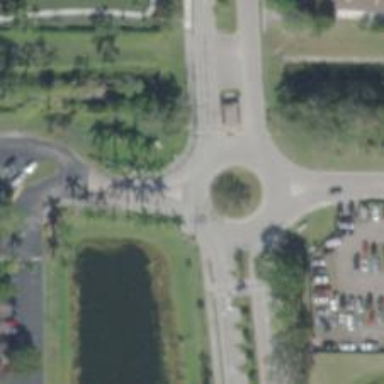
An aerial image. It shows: Unclassified road leading to roundabout junction.